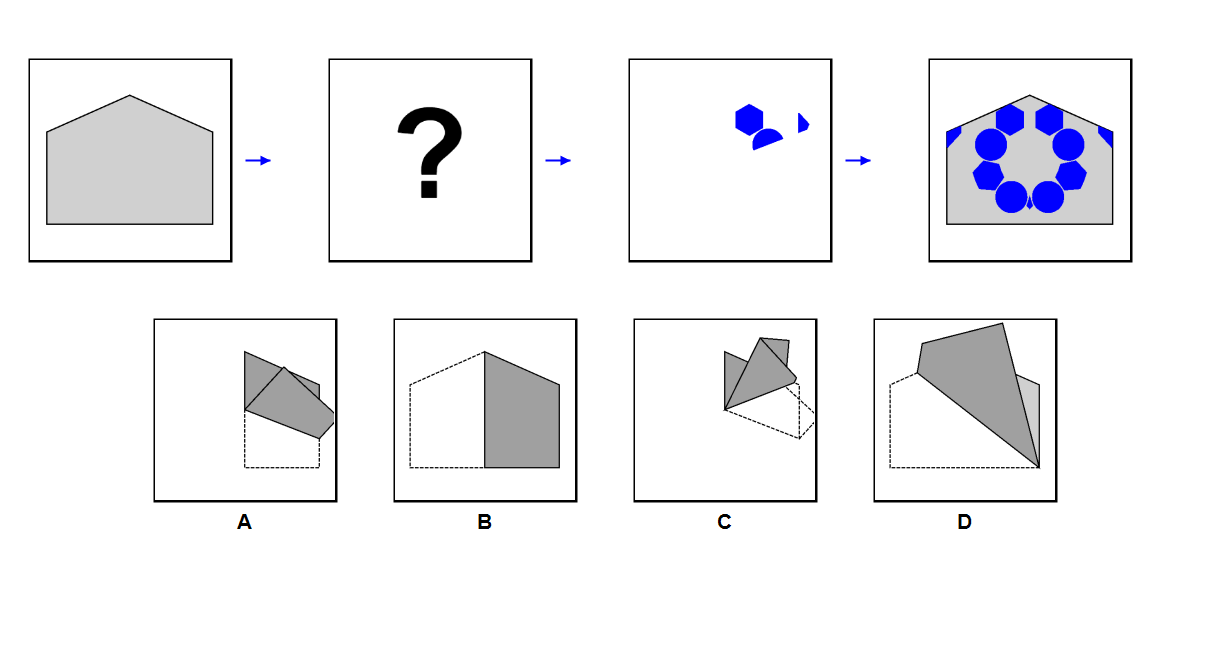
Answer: D